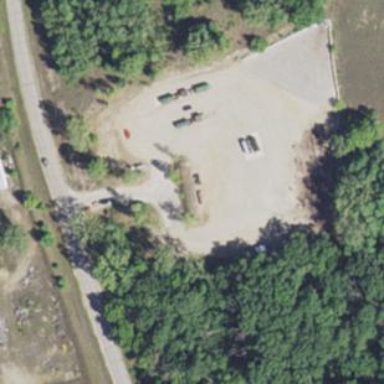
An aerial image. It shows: Waste transfer station.